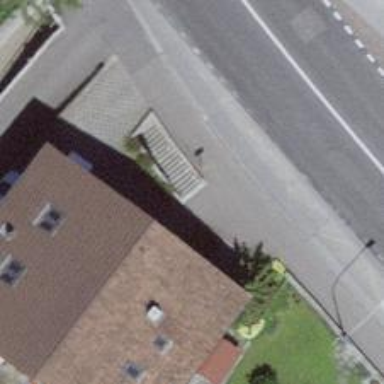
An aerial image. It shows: Road with steps.